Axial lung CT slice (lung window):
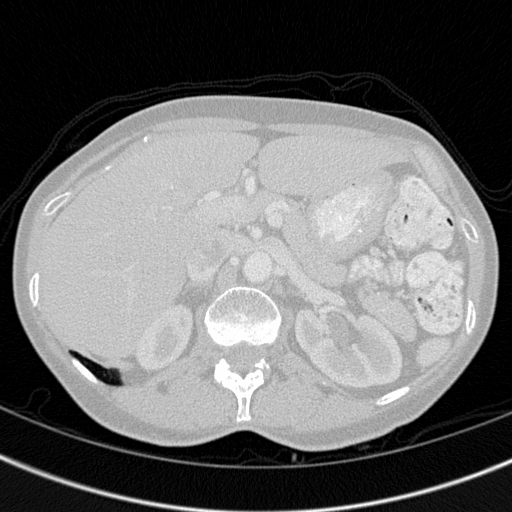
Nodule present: no